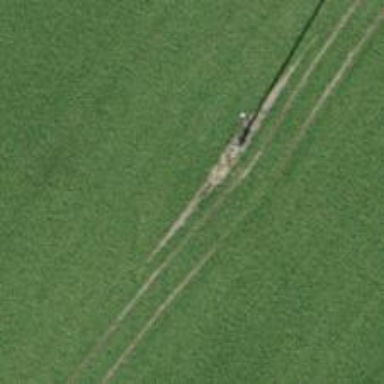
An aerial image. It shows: Power pole.